Question: I want to code a 'ggplot2' visualization as a function, and then 'apply' the function on each row of a dataframe (I want to use 'apply' to avoid a 'for' loop, as suggested <URL>
The data:
'''
library(ggplot2)
point1 <- c(1,2)
point2 <- c(2,2)
points <-as.data.frame(rbind(point1,point2))
'''
I saved 'points' as a data frame and it runs fine in 'ggplot2':
'''
ggplot(data = points) +
geom_point(aes(x = points[, 1], y = points[, 2])) +
xlim(-3, 3) +
ylim(-3, 3) +
theme_bw()
'''

That's not really the plot I want though: I would like , each one with one point.
Now I build a function that will loop through the rows of the data frame:
'''
plot_data <- function(data) {
ggplot(data) +
geom_point(aes(x = data[, 1], y = data[, 2])) +
xlim(-3, 3) +
ylim(-3, 3) +
theme_bw()
}
'''
I create a list to store the plots:
'''
myplots <- list()
'''
And here is the call to 'apply', following <URL>:
'''
myplots <- apply(points, 1, plot_data)
'''
But I get the following error:
'''
#> Error: 'data' must be a data frame, or other object coercible by 'fortify()',
not a numeric vector
'''
But my data a data frame.
Is this because: "'apply()' will try to convert the data.frame into a matrix (see the help docs). If it does not gracefully convert due to mixed data types, I'm not quite sure what would result" as noted in a comment to <URL> I referred to?
Still, if I check the data class after the call to apply, the data are still a dataframe:
'''
class(points)
#> [1] "data.frame"
'''
<URL>
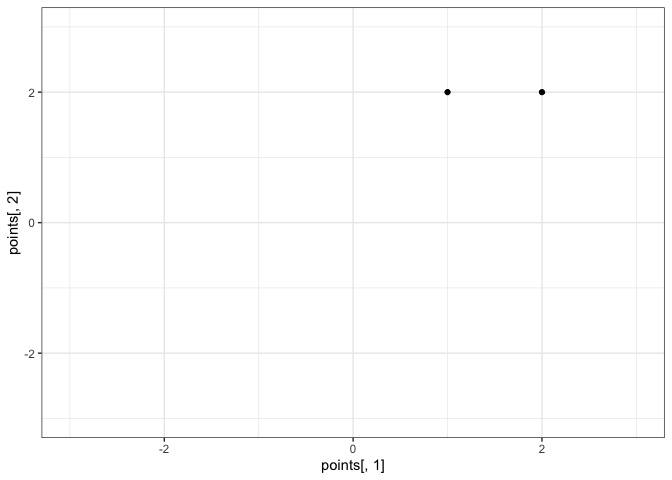
Answer: As suggested by <URL> in the comment:
'''
library(ggplot2)
point1 <- c(1, 2)
point2 <- c(2, 2)
points <- as.data.frame(rbind(point1, point2))
plot_data <- function(data) {
ggplot(data) +
geom_point(aes(x = data[, 1], y = data[, 2])) +
xlim(-3, 3) +
ylim(-3, 3) +
theme_bw()
}
myplots <- list()
myplots <- lapply(1:nrow(points), function(i) plot_data(points[i, ]))
myplots
#> [[1]]
'''

'''
#>
#> [[2]]
'''

<URL>